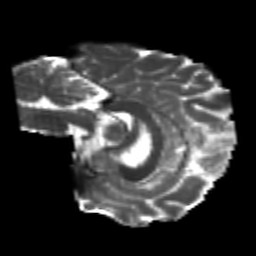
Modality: T2w
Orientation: sagittal
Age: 21
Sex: female
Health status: healthy
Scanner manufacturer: philips
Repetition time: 7.385 s
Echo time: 0.08599 s